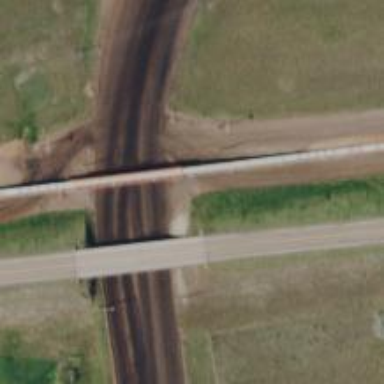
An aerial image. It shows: Bridge.